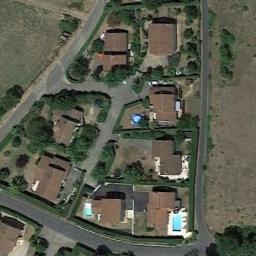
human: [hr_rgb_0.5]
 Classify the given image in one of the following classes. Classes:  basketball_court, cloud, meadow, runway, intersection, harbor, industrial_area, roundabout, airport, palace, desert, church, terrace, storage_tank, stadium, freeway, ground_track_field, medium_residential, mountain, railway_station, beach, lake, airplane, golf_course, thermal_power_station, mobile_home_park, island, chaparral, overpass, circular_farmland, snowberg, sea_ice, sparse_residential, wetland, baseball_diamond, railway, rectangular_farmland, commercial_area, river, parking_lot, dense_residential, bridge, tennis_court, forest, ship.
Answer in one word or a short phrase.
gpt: medium_residential